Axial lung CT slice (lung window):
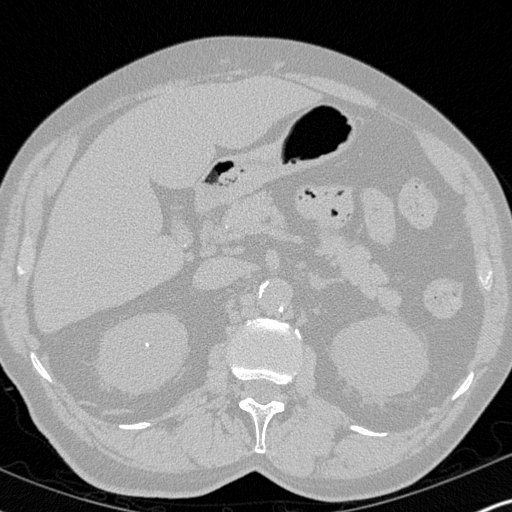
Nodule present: no